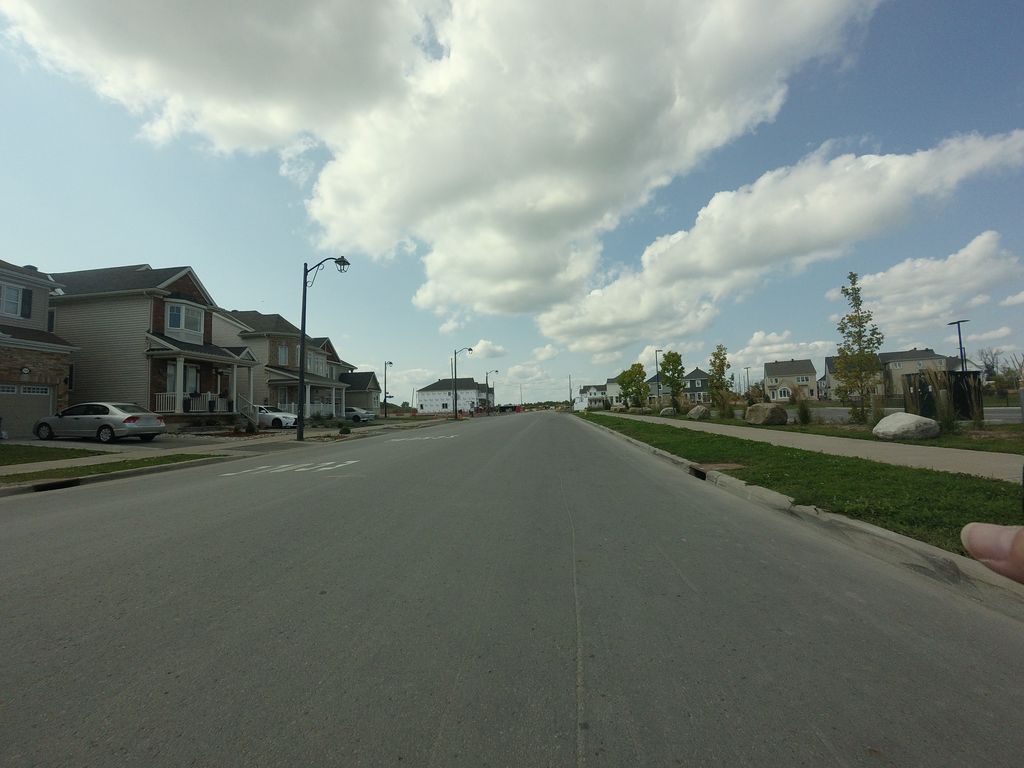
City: ottawa-gatineau